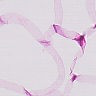
Metastatic tissue present: no